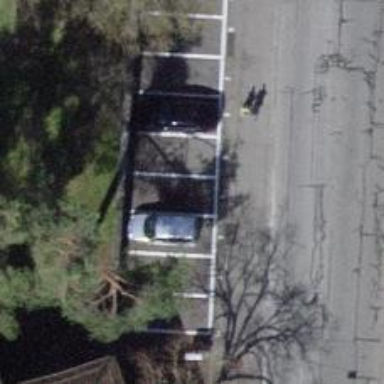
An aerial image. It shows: Street side parking area.